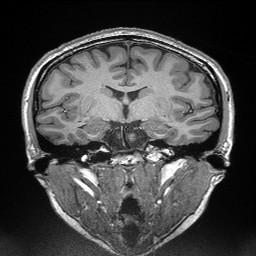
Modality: T1w
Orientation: sagittal
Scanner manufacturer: siemens
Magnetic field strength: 3 T
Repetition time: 2.3 s
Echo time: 0.00298 s